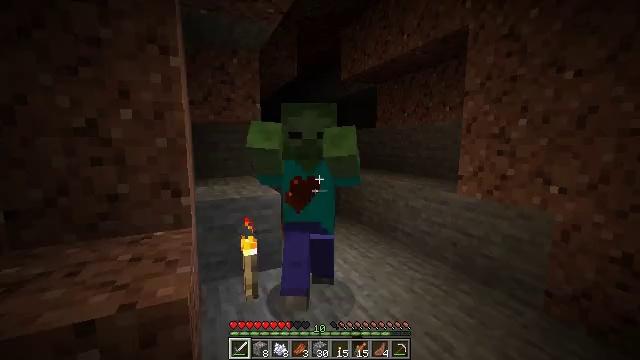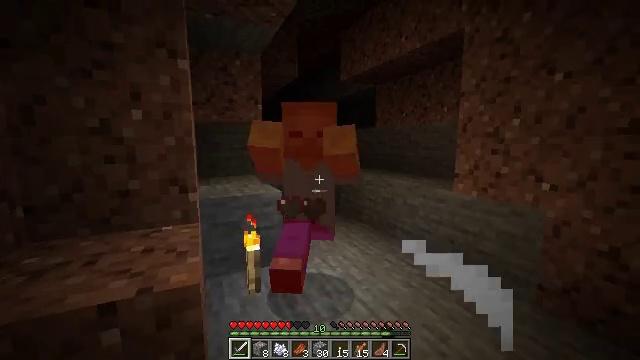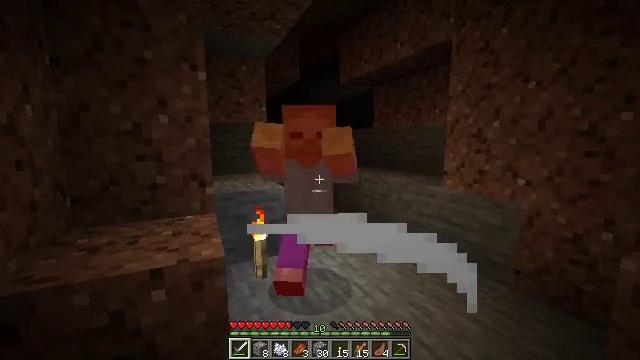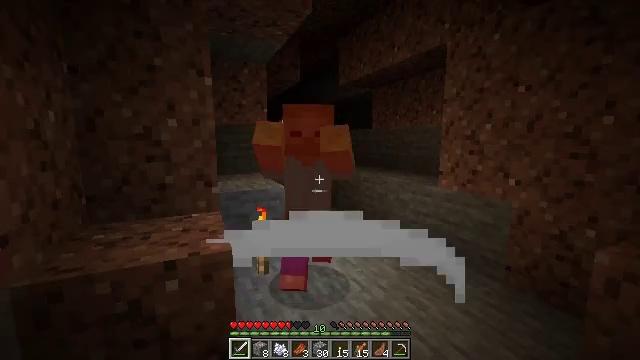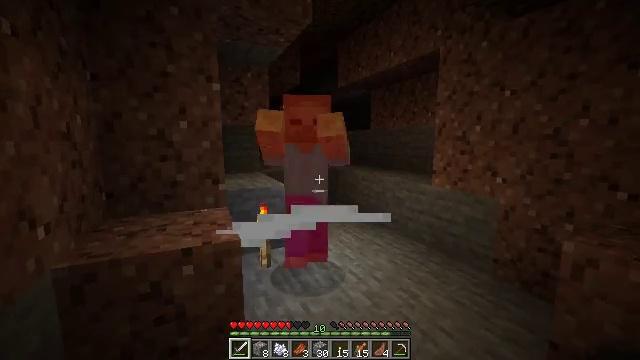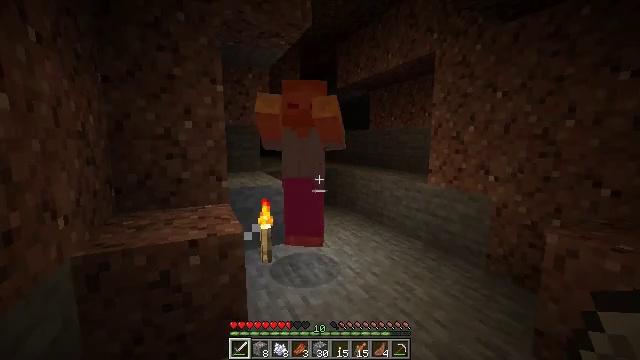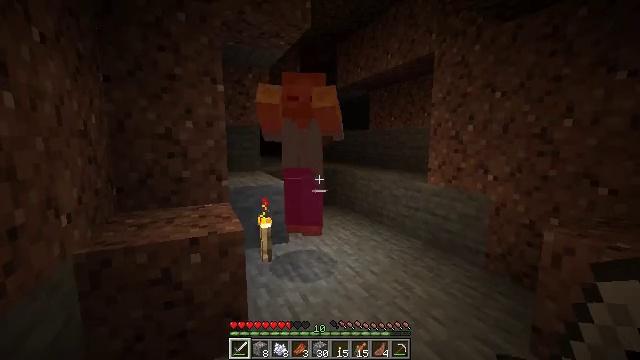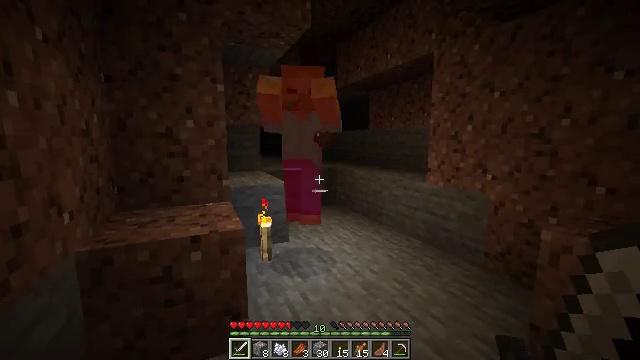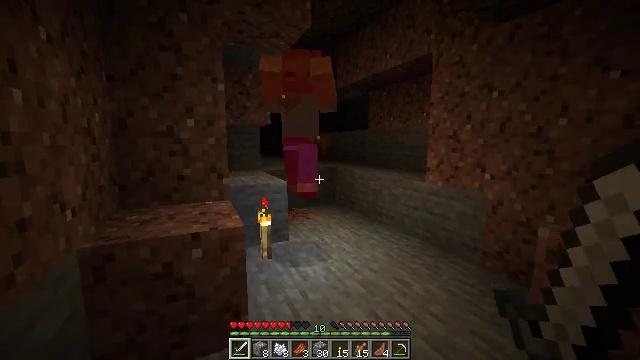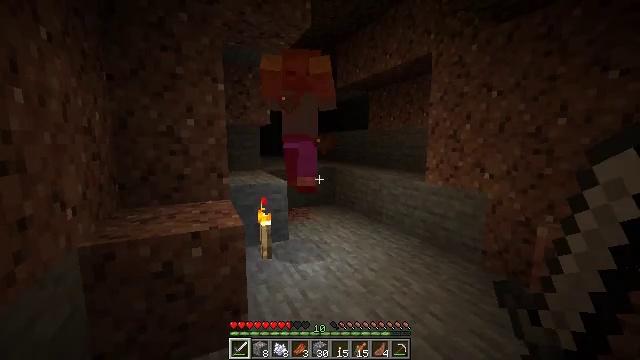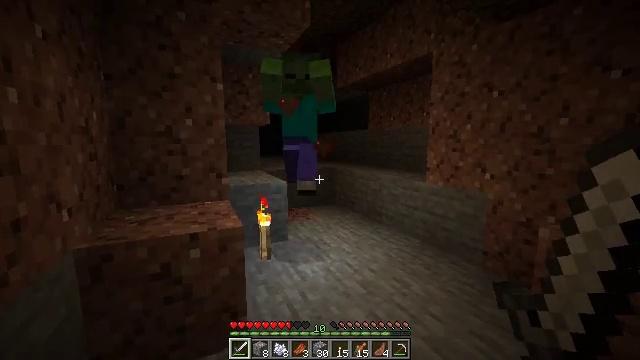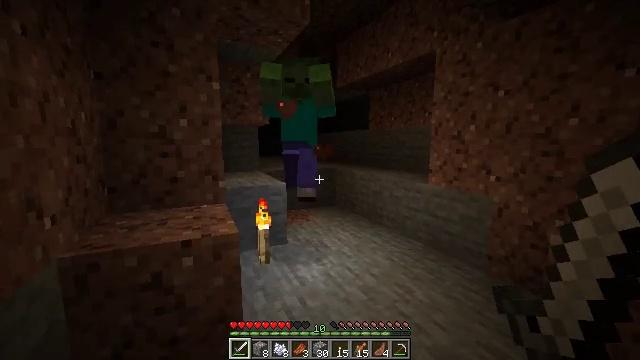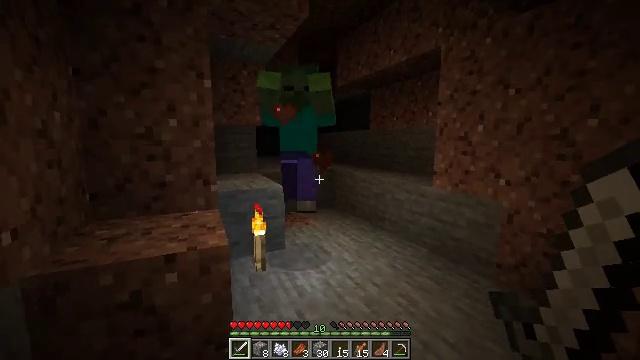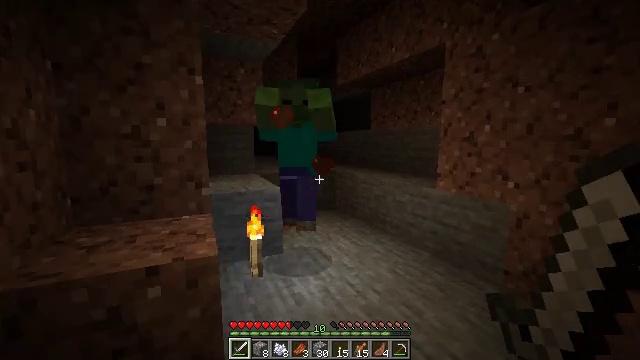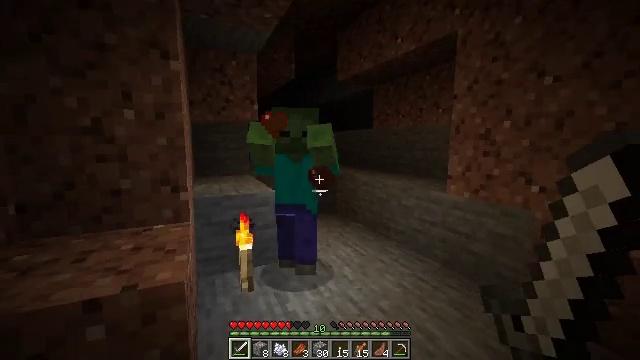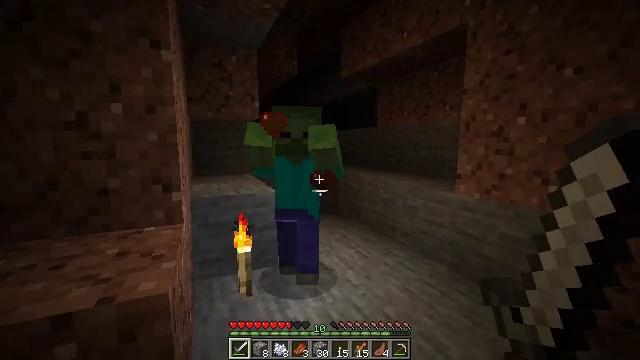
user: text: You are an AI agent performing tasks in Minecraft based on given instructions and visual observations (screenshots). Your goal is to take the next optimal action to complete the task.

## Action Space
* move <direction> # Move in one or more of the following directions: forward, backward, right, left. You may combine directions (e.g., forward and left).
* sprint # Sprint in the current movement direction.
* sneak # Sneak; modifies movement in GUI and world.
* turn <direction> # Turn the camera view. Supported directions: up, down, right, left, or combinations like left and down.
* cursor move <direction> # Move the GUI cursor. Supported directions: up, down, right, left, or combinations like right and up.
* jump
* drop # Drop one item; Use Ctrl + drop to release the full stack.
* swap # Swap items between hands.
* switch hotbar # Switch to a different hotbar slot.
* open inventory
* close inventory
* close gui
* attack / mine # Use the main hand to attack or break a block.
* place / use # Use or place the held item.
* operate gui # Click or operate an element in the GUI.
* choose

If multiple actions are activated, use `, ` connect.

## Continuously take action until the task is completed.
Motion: motion action
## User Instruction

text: Kill a zombie.
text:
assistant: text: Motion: move back
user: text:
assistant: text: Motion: move back
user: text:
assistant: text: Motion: move back
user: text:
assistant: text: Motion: no_op
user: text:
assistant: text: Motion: no_op
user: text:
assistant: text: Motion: no_op
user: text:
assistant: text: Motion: no_op
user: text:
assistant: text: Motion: no_op
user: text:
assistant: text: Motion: no_op
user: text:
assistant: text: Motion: move forward
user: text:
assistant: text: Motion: move forward
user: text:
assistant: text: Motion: move forward
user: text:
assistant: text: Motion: move forward
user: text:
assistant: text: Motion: move forward
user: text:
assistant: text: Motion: move forward
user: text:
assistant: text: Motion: move forward
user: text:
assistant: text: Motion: move forward, attack / mine
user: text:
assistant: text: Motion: attack / mine
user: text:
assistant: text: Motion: attack / mine
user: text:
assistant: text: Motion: move back
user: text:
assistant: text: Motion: move back
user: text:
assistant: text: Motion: no_op